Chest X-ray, PA view. Patient: 39 years old, sex M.
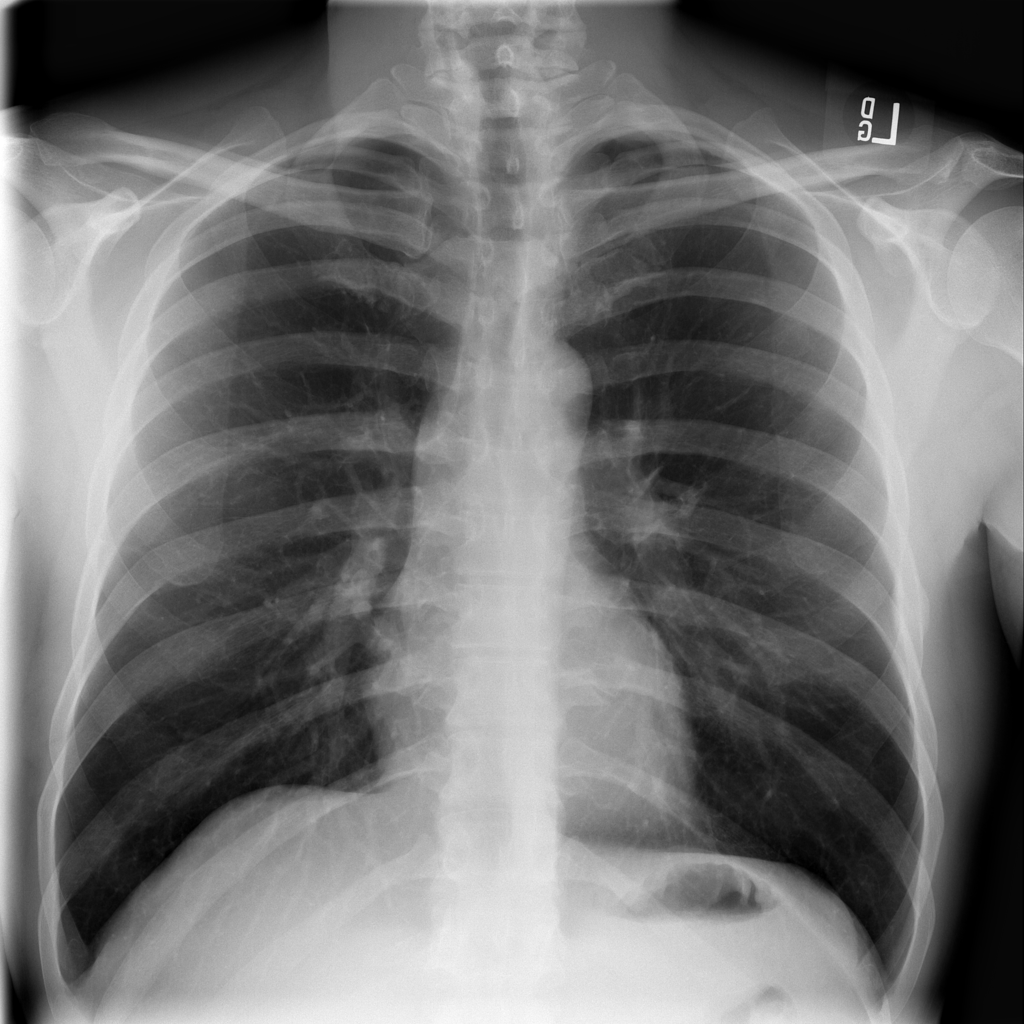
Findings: No Finding